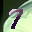
Label: 7